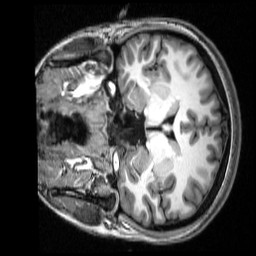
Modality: T1w
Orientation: coronal
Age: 22
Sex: female
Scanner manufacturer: siemens
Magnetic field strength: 3 T
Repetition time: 2.53 s
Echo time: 0.00339 s